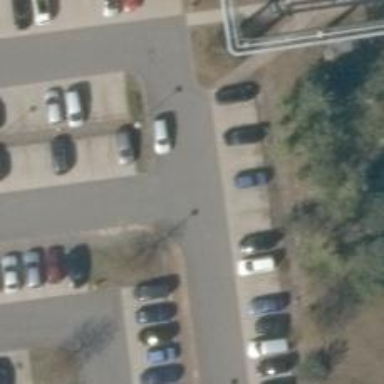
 with diagonal parking lanes on both sides."